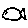
Label: fish